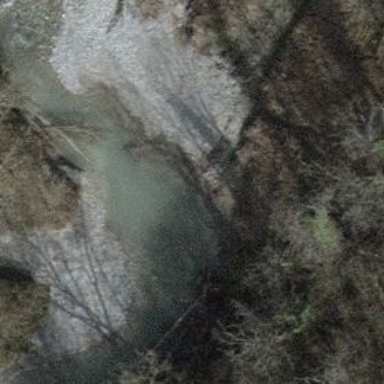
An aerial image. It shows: There is ford in the area.